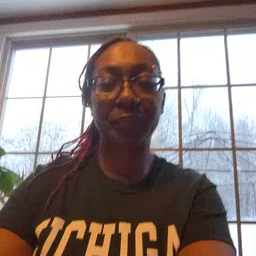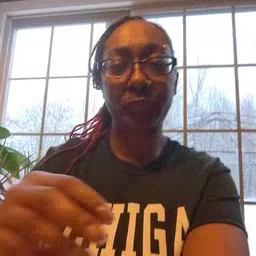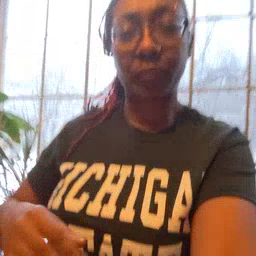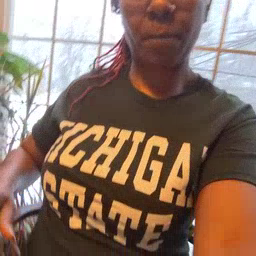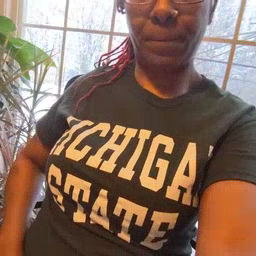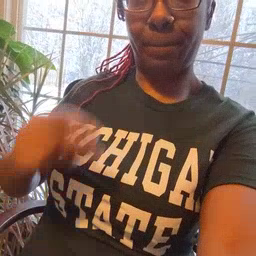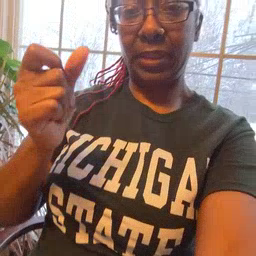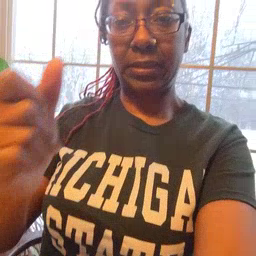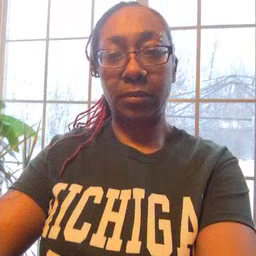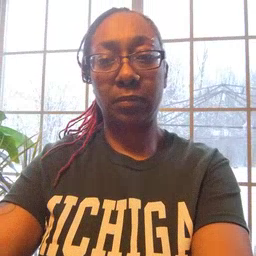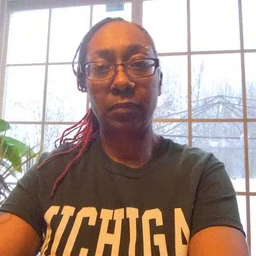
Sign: puppy